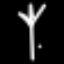
Label: fork